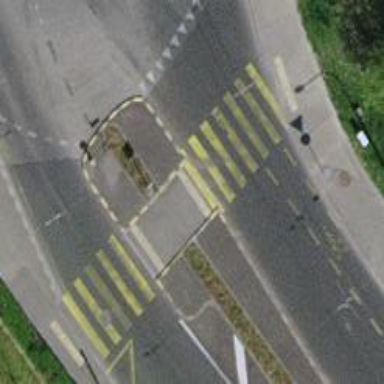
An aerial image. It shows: Uncontrolled zebra crossing on the road.